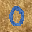
Label: 0